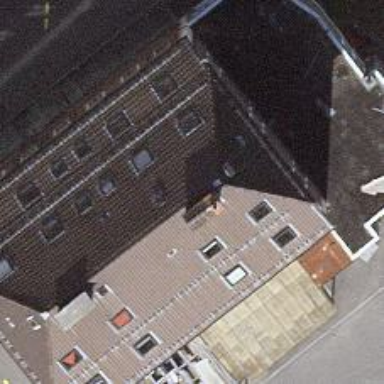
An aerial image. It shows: Pub.